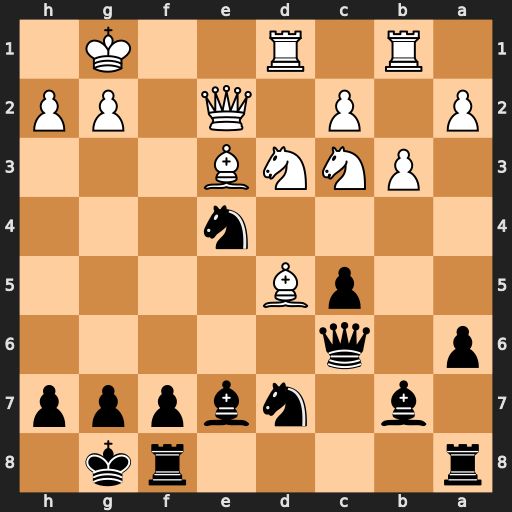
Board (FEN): r4rk1/1b1nbppp/p1q5/2pB4/4n3/1PNNB3/P1P1Q1PP/1R1R2K1
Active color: b
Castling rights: -
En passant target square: -
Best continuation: Nxc3 Bxc6 Nxe2+